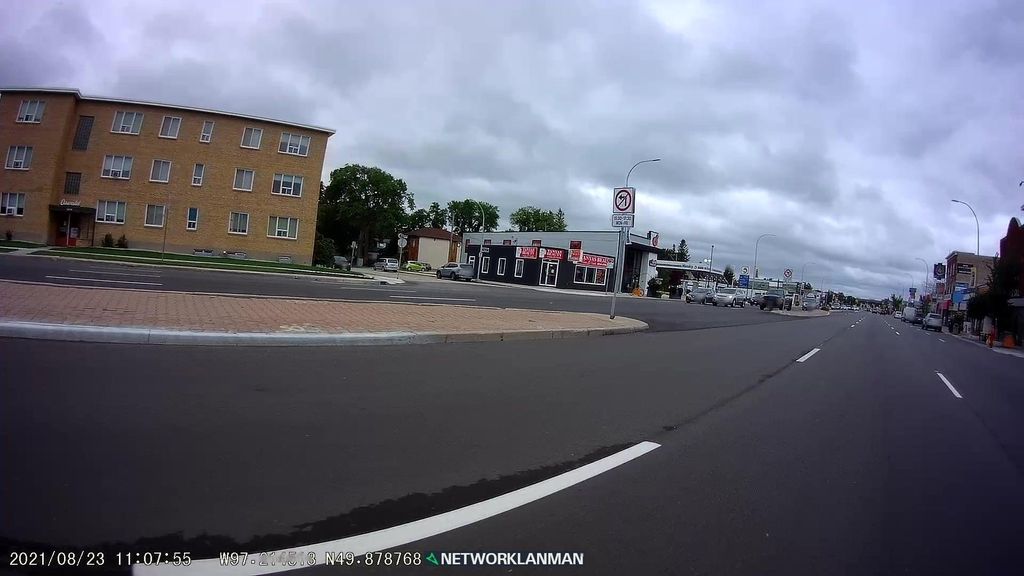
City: winnipeg